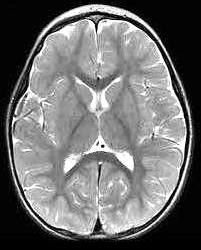
Label: notumor